Chest X-ray:
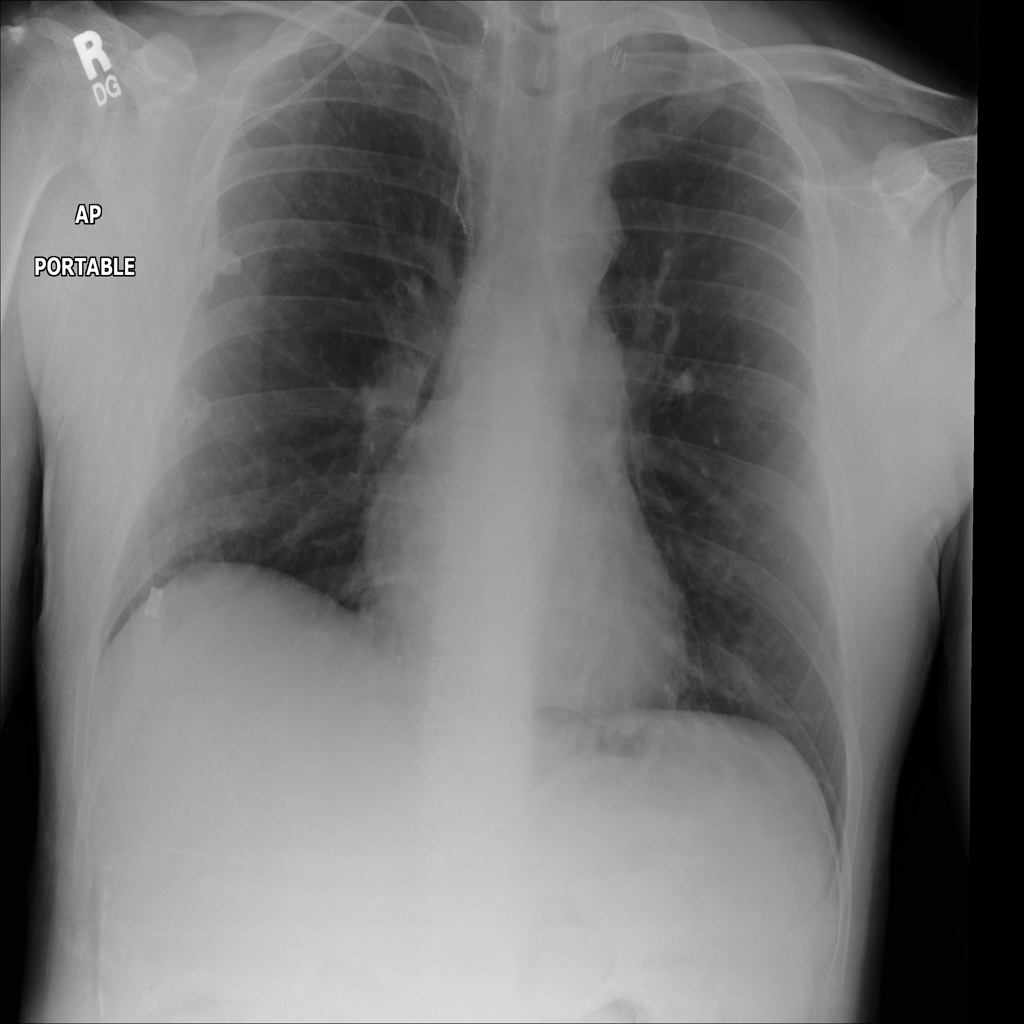
No abnormal finding: yes